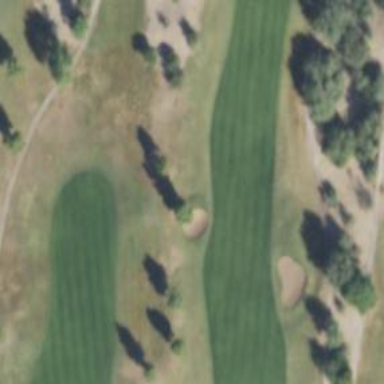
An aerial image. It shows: View of golf hole.